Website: walmart
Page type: billing-address
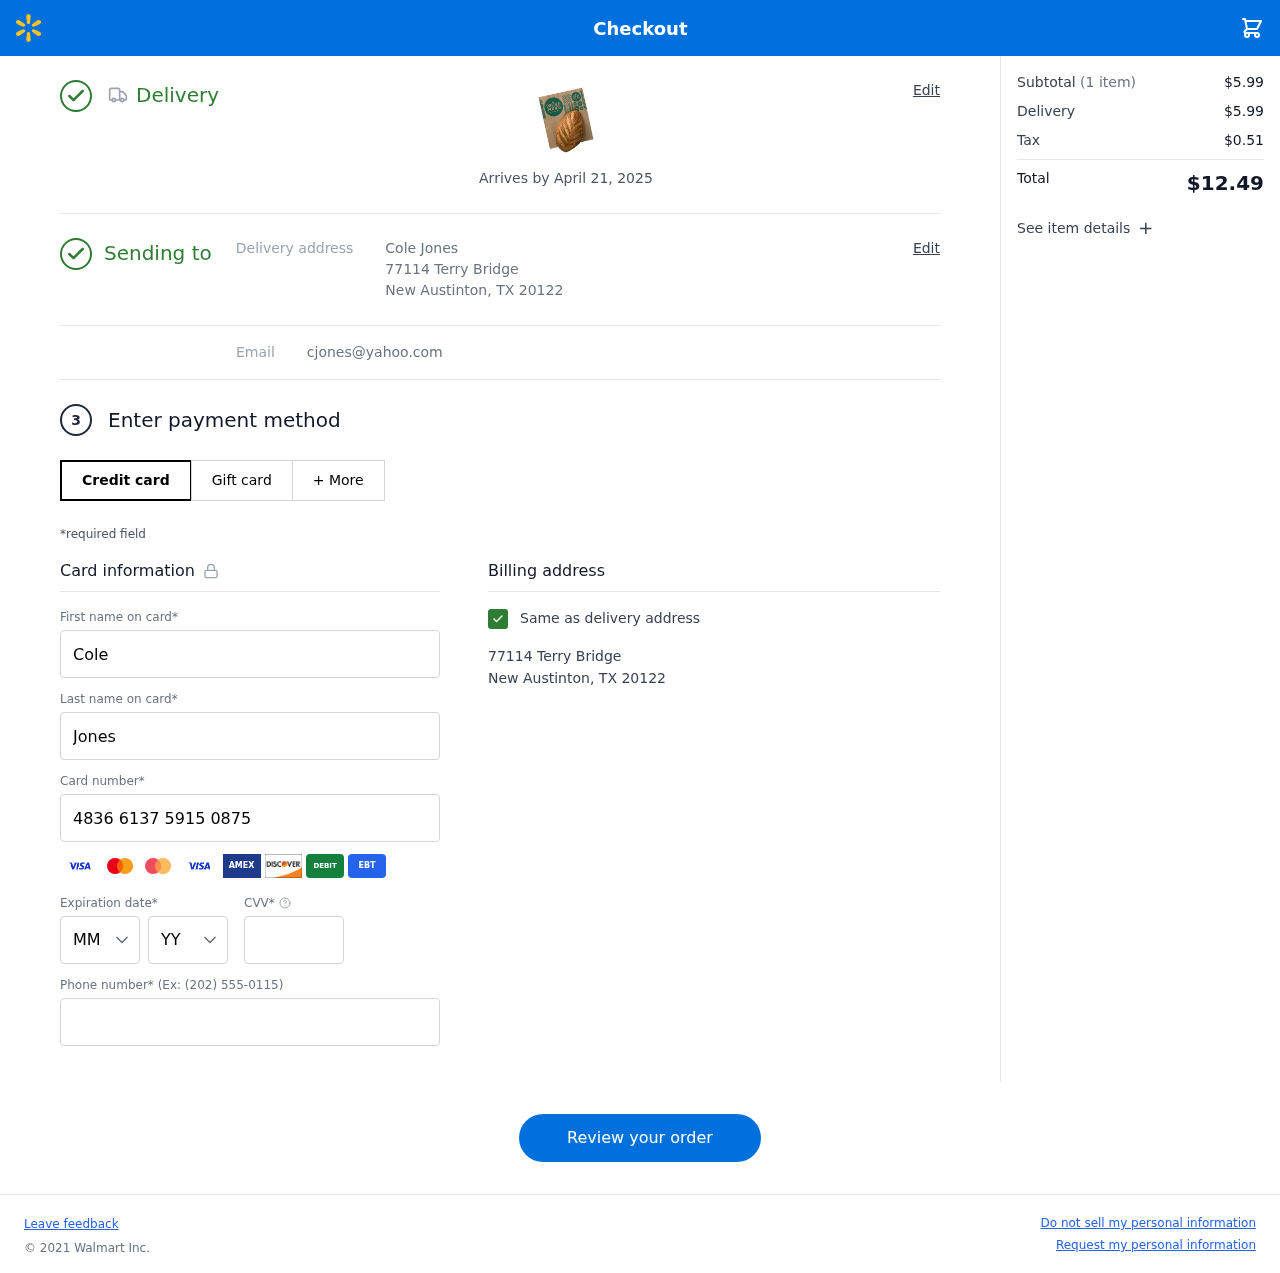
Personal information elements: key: PII_CARD_CVV
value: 617
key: PII_CARD_EXPIRY_MONTH
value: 06
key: PII_CARD_EXPIRY_YEAR
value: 28
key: PII_CARD_NUMBER
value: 4836 6137 5915 0875
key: PII_EMAIL
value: cjones@yahoo.com
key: PII_FIRSTNAME
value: Cole
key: PII_FULLNAME
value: Cole Jones
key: PII_LASTNAME
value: Jones
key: PII_PHONE
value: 2469746669
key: PII_STREET
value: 77114 Terry Bridge
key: PII_CITY_STATE_ZIP
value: New Austinton, TX 20122
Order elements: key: ORDER_DELIVERY_DATE
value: Arrives by April 21, 2025
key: ORDER_NUM_ITEMS
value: (1 item)
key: ORDER_SUBTOTAL
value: $5.99
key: ORDER_SHIPPING_COST
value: $5.99
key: ORDER_TAX
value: $0.51
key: ORDER_TOTAL
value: $12.49